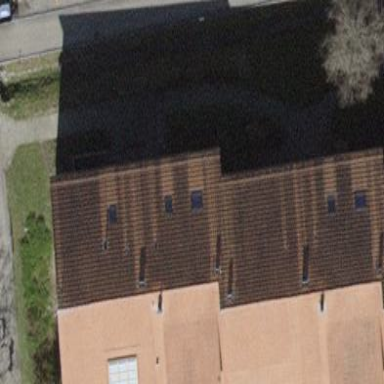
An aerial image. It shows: Gabled roof apartment building with tile roofing.